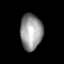
Tissue: lung
Cell type: Epithelial cells
Senescence score: 0.1653
Nuclear area (px): 771
Mean DAPI intensity: 152.054